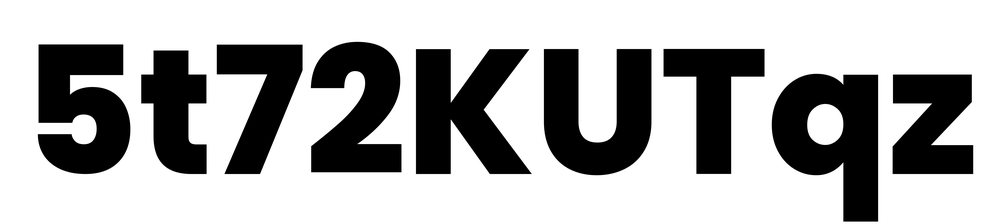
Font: Poppins-ExtraBold